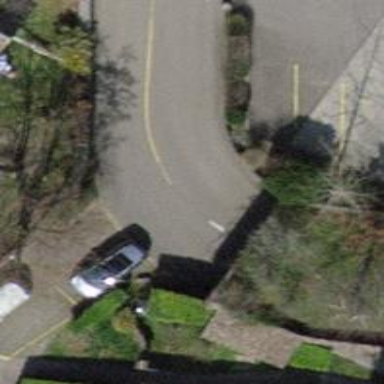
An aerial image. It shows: Parking entrance.